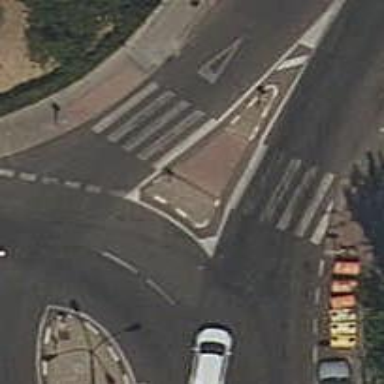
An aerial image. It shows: Zebra crossing on footway.